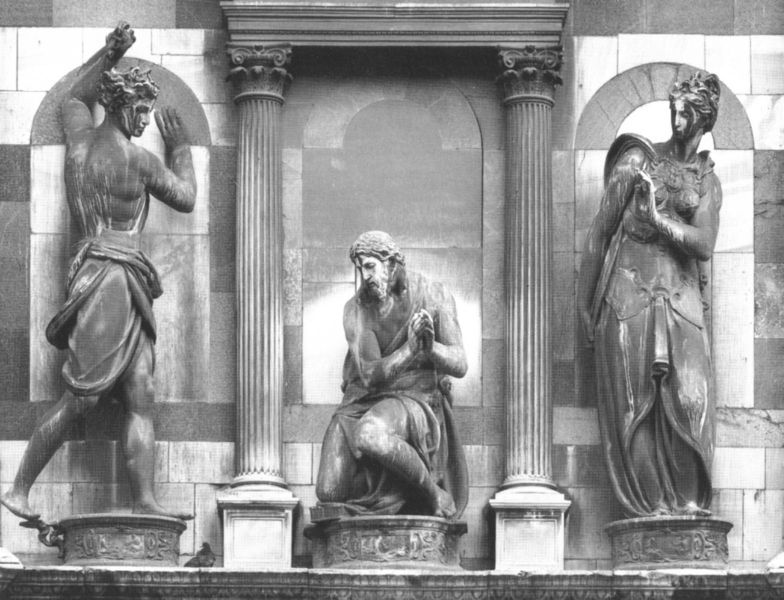
Titel: Südportal, Enthauptung von Johannes dem Täufer
Künstler: Vincenzo Danti
Standort: Florenz, Baptisterium (EU - I - Toskana)
Schlagwörter: gruppe, menschen, frau, männer, säule, säulen, sockel, stehen, stein, gewand, skulptur, figuren, foto, beten, statuen, jesus, götter, knieend, athleten, n, abwerend